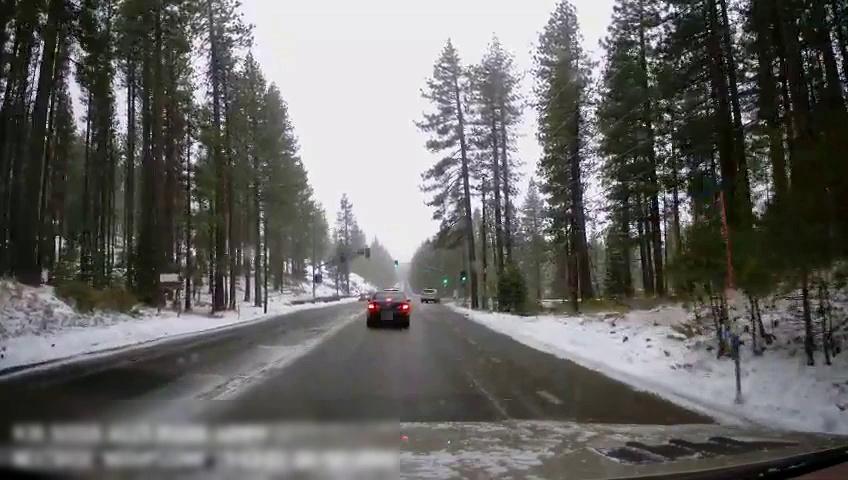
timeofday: Day
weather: Snowy
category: Drivable Space
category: Vehicles | SUV
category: Vehicles | Car
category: Lanes | Opposite Lane
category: Lanes | Opposite Lane
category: Lanes | Current Lane